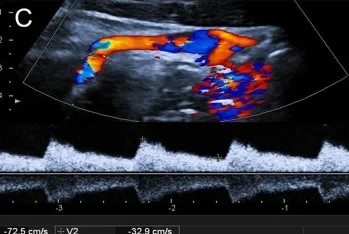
The results of CDFI during the second hospitalization. The blood flow velocity in right ICA in normal position: PSV = 72 cm/s, EDV = 33 cm/s.
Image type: radiology (ultrasound)